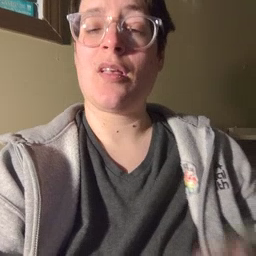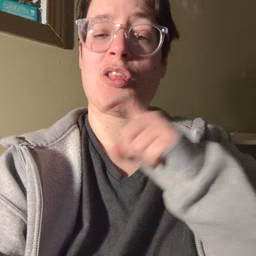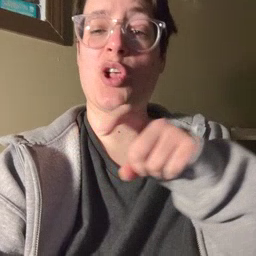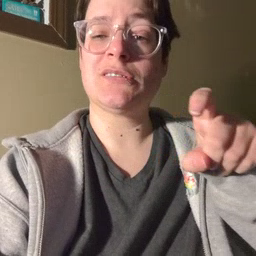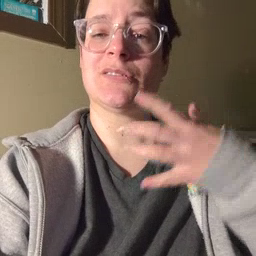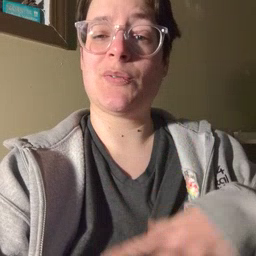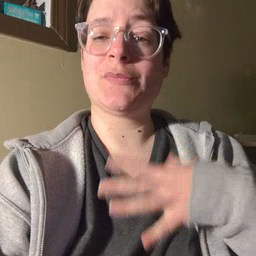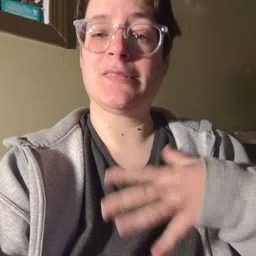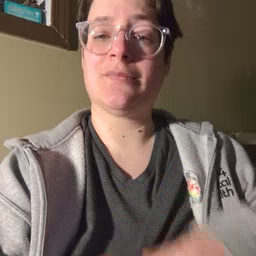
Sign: closet